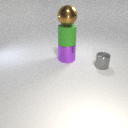
large purple metal cylinder below large brown metal sphere